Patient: sex M, age 63
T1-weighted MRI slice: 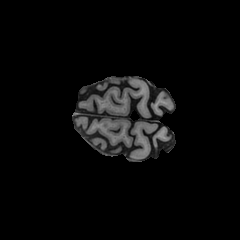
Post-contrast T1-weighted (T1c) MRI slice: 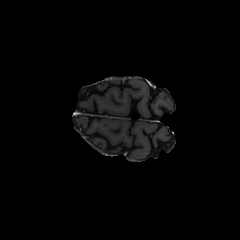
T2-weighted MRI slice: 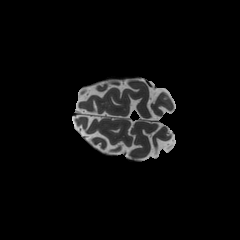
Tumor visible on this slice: no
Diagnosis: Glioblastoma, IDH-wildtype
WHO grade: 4